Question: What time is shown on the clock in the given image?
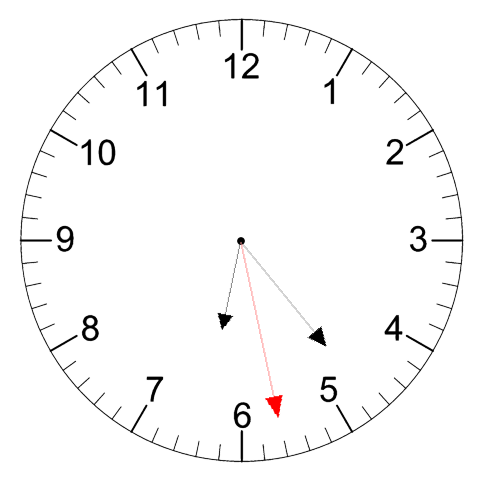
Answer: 06:23:28